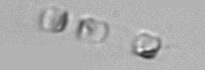
Label: Skeletonema